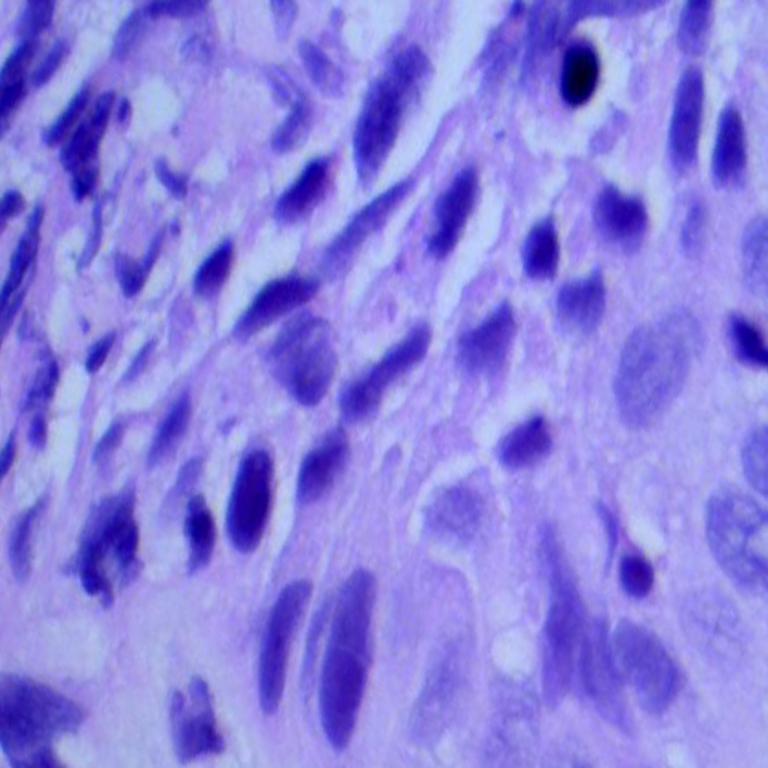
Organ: lung
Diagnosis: squamous carcinomas